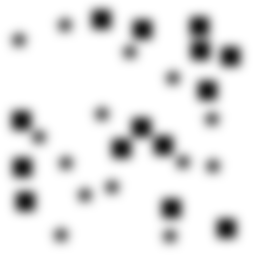
Squares: 14
Triangles: 0
Stars: 14
Total shapes: 28